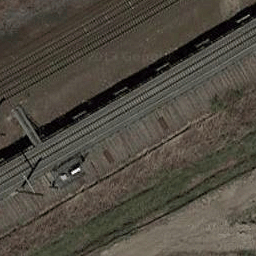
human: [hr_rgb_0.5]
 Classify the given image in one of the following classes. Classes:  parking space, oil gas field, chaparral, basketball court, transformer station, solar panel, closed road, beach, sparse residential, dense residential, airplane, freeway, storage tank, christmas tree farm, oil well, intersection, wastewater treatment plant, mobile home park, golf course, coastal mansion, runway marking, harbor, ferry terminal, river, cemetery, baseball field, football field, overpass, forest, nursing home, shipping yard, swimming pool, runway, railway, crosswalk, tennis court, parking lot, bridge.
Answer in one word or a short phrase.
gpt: railway